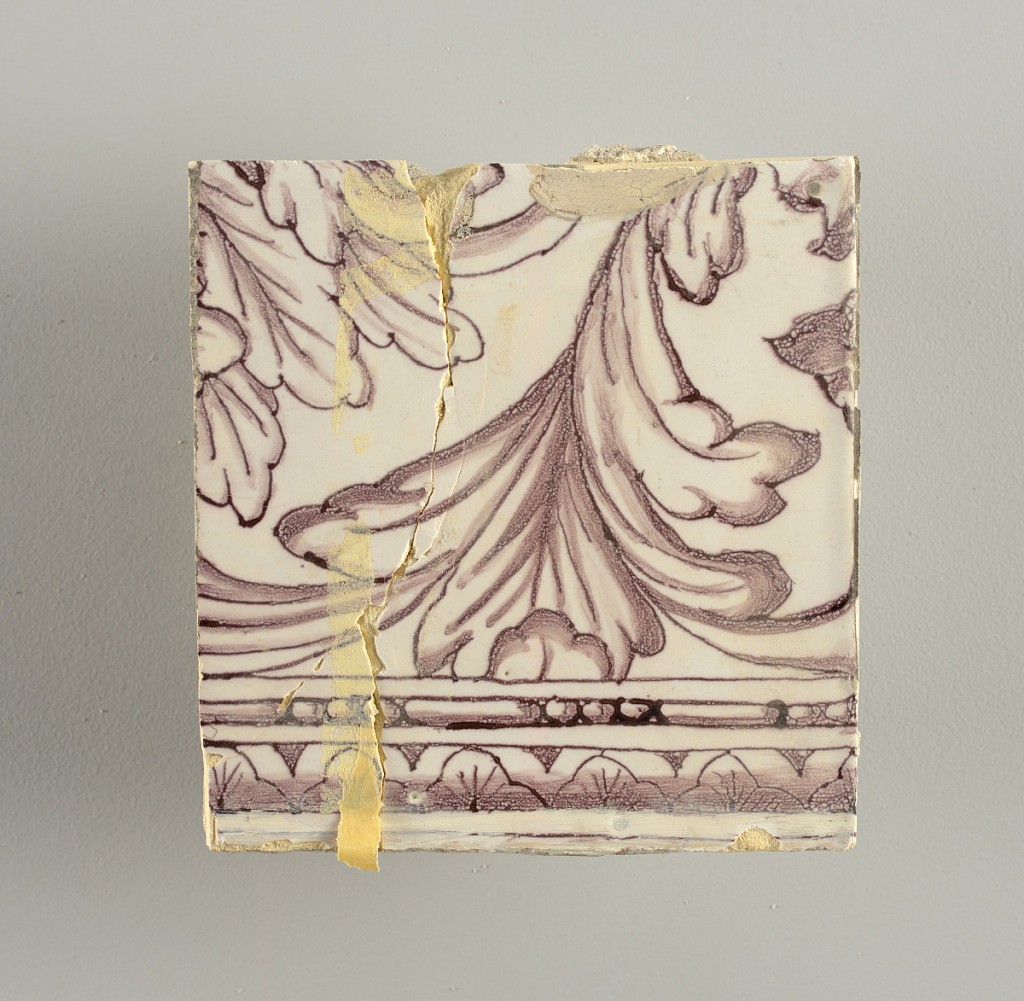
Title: Tile wall facing
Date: ca. 1725
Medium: Tin-glazed earthenware, underglaze
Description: Horizontal rectangle.  Thirty tiles wide and twenty-three tiles high with opening for fireplace eleven tiles wide and ten high.  Foliage arabesques disposed about three vertical axes from which are emphazised by urns at center and right, and at left by the figure of a standing woman carrying an infant on her arm and accompanied by two children.